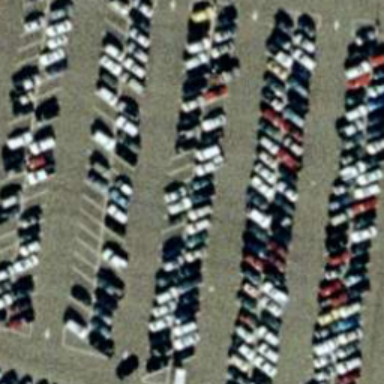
Lots of cars parked neatly in the parking lot .